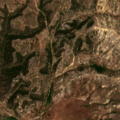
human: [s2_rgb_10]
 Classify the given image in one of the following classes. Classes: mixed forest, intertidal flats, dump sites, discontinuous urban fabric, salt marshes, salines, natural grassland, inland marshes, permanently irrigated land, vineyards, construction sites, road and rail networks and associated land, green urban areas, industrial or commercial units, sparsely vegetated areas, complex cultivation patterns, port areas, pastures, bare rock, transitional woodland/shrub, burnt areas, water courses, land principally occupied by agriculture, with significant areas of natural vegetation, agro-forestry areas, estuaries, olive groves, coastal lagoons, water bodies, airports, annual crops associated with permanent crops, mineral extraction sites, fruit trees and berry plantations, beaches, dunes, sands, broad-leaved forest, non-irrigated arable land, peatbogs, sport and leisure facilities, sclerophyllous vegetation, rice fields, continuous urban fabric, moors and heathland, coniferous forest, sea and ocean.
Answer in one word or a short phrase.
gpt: pastures, broad-leaved forest, transitional woodland/shrub